Question: I got this xaml code:
'''
<UserControl x:Class="CharacterMap.CharacterMapControl"
xmlns="http://schemas.microsoft.com/winfx/2006/xaml/presentation"
xmlns:x="http://schemas.microsoft.com/winfx/2006/xaml"
xmlns:local="clr-namespace:CharacterMap"
xmlns:cxml="clr-namespace:CharacterMap.Xml">
<UserControl.Resources>
<ResourceDictionary>
<Style x:Key="Flat">
<Setter Property="Control.Background" Value="White" />
<Setter Property="Control.FontWeight" Value="DemiBold" />
<Setter Property="Control.FontFamily" Value="Arial" />
</Style>
<DataTemplate x:Key="ItemsTemplate">
<Border BorderThickness="0,0,1,1" BorderBrush="Black">
<Button Width="26" Height="23" VerticalContentAlignment="Center" HorizontalContentAlignment="Center" Content="{Binding TheChar}"
Style="{StaticResource Flat}" BorderThickness="0"
ToolTipService.InitialShowDelay="800" ToolTipService.ShowDuration="10000" ToolTipService.BetweenShowDelay="300"
ToolTipService.ShowOnDisabled="True" ToolTip="{Binding AggregatedTooltip}" ToolTipService.IsEnabled="True" />
</Border>
</DataTemplate>
</ResourceDictionary>
</UserControl.Resources>
<Grid >
<Grid.RowDefinitions>
<RowDefinition Height="30"/>
<RowDefinition Height="*"/>
</Grid.RowDefinitions>
<StackPanel Orientation="Horizontal" VerticalAlignment="Stretch" HorizontalAlignment="Stretch">
<Border BorderBrush="{x:Null}" Height="25" Margin="10,0,20,0">
<TextBlock Text="Filtern nach Buchstabe: " TextWrapping="Wrap" VerticalAlignment="Center"/>
</Border>
<TextBox Text="{Binding FilterString, Mode=TwoWay, UpdateSourceTrigger=PropertyChanged}" Width="125" Height="25" VerticalContentAlignment="Center" />
</StackPanel>
<ScrollViewer x:Name="ScrollViewer" Margin="10,0,10,10" VerticalAlignment="Stretch" HorizontalAlignment="Stretch" Grid.Row="1" >
<Border BorderBrush="Black" BorderThickness="1,1,0,0" SnapsToDevicePixels="True" >
<ItemsControl ItemsSource="{Binding CharDescriptions}" ItemTemplate="{StaticResource ItemsTemplate}" Name="CharItemsControl">
<ItemsControl.ItemsPanel>
<ItemsPanelTemplate>
<WrapPanel />
</ItemsPanelTemplate>
</ItemsControl.ItemsPanel>
</ItemsControl>
</Border>
</ScrollViewer>
</Grid>
</UserControl>
'''
It looks something like this:

Before i had the BorderThickness from the button just on 1 but then the borders were overlaying and it looked not so nice.
Now i tried to set the buttons borders thickness to "0,0,1,1" and put a border around the itemscontrol which is "1,1,0,0". The problem is that when i resize the window or in generall the border from the itemscontrol just extends too far and that doesn't look nice either.
How to achieve something like this: ?
<URL>
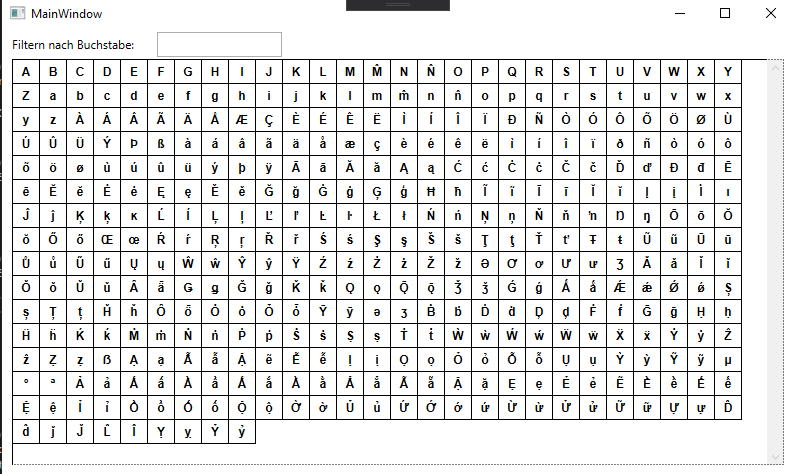
Answer: You can do something like below. Essentially, you use negative margins to meld all the borders together. On a parent border set a Padding="1" so that the negative margins along the edges can be seen.
The 'Border' around your 'Button' in your 'DataTemplate' would look like this:
'''
<DataTemplate x:Key="ItemsTemplate">
<Border
Margin="-1,-1,0,0"
BorderBrush="Black"
BorderThickness="1">
<Button
Width="26"
Height="23"
HorizontalContentAlignment="Center"
VerticalContentAlignment="Center"
BorderThickness="0"
Content="{Binding TheChar}"
Style="{StaticResource Flat}"
ToolTip="{Binding AggregatedTooltip}"
ToolTipService.BetweenShowDelay="300"
ToolTipService.InitialShowDelay="800"
ToolTipService.IsEnabled="True"
ToolTipService.ShowDuration="10000"
ToolTipService.ShowOnDisabled="True" />
</Border>
</DataTemplate>
'''
The 'Border' around your 'ItemsControl' in your 'ScrollViewer' would have a 'Padding="1"' and look like this:
'''
<ScrollViewer x:Name="ScrollViewer"
Grid.Row="1"
Margin="10,0,10,10"
HorizontalAlignment="Stretch"
VerticalAlignment="Stretch">
<Border
Padding="1"
SnapsToDevicePixels="True">
<ItemsControl
Name="CharItemsControl"
ItemTemplate="{StaticResource ItemsTemplate}"
ItemsSource="{Binding CharDescriptions}">
<ItemsControl.ItemsPanel>
<ItemsPanelTemplate>
<WrapPanel />
</ItemsPanelTemplate>
</ItemsControl.ItemsPanel>
</ItemsControl>
</Border>
</ScrollViewer>
'''